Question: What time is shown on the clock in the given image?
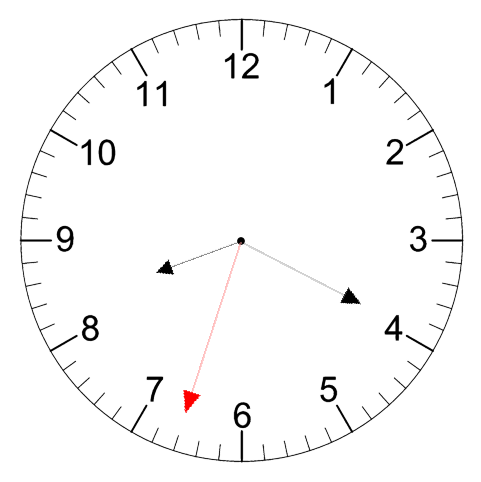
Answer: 08:19:33